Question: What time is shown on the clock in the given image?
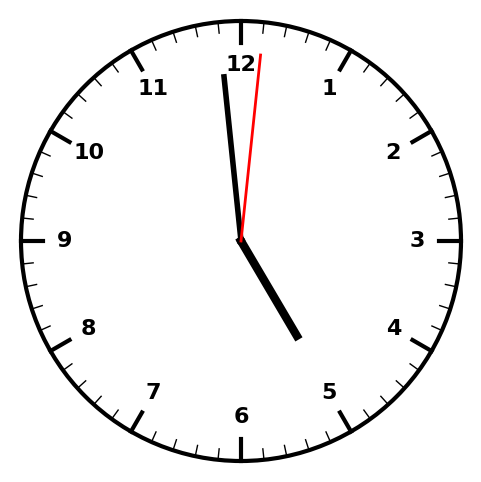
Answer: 04:59:01